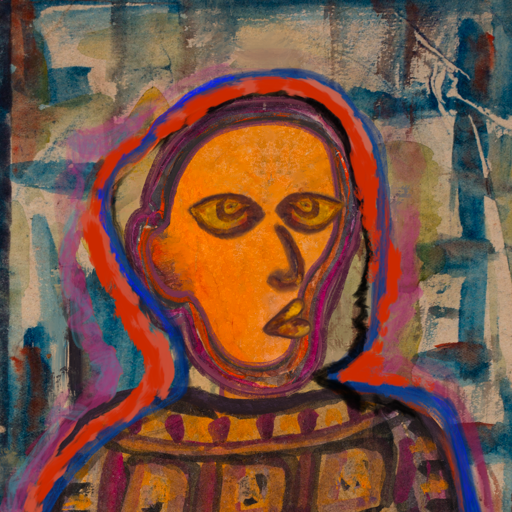
Background: Orphan, Head And Neck Side: Hypocrite_w_Hair, Face Side: Comrade, Bust: Doll, Hair Side: Experience, Head Accessory: Blank, Second Necklace: Blank, Necklace: Blank, Baby: Blank